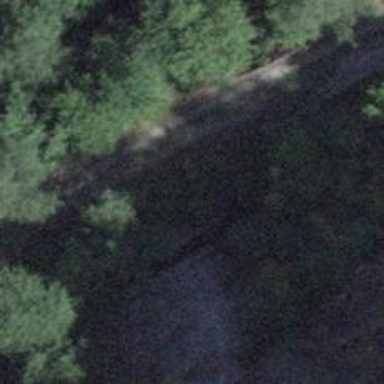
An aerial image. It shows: Track with pebblestone surface. The track type is grade2.